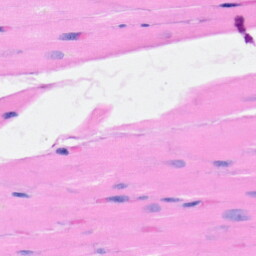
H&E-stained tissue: Heart